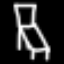
Label: chair